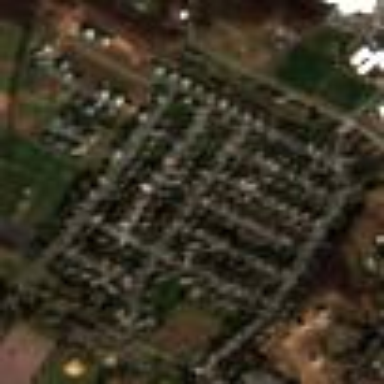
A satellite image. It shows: Residential area consisting of single-family homes.